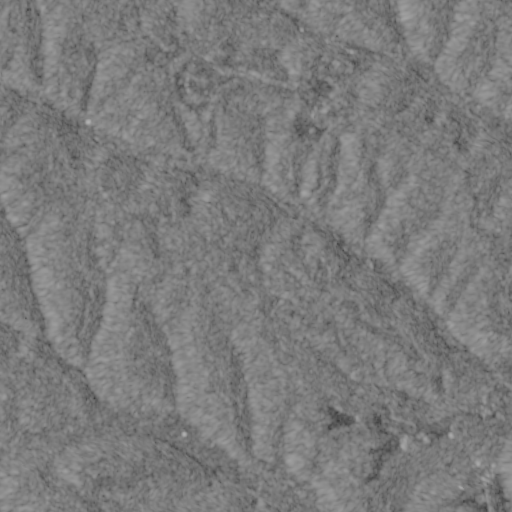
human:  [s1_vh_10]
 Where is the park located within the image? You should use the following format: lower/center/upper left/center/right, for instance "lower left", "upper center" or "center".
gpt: The park is located in the lower right of the image.
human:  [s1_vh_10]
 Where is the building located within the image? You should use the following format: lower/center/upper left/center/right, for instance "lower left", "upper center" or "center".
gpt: The building is located in the upper right of the image.
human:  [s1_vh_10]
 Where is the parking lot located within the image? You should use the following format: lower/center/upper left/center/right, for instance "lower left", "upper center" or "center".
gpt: There is no parking lot in the image.

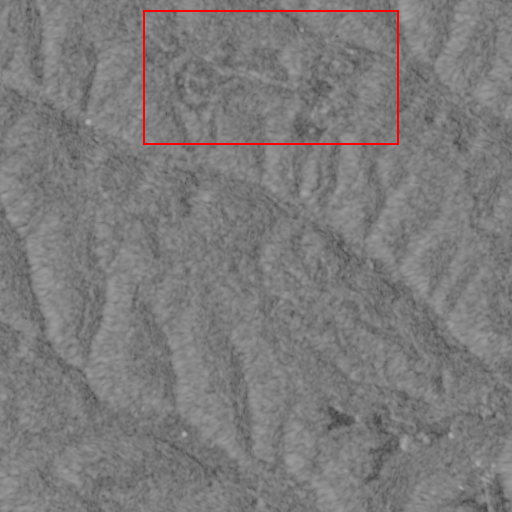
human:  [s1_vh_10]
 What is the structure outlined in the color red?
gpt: The structure outlined in red is a quarry.
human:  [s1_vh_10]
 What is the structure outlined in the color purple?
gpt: There is no purple outline.